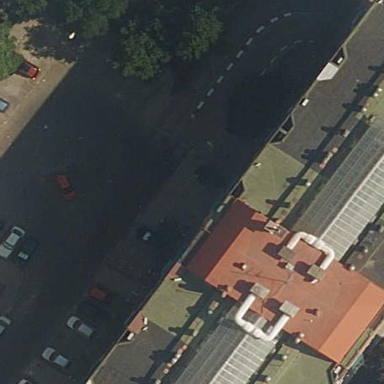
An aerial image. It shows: Street-side parking area.